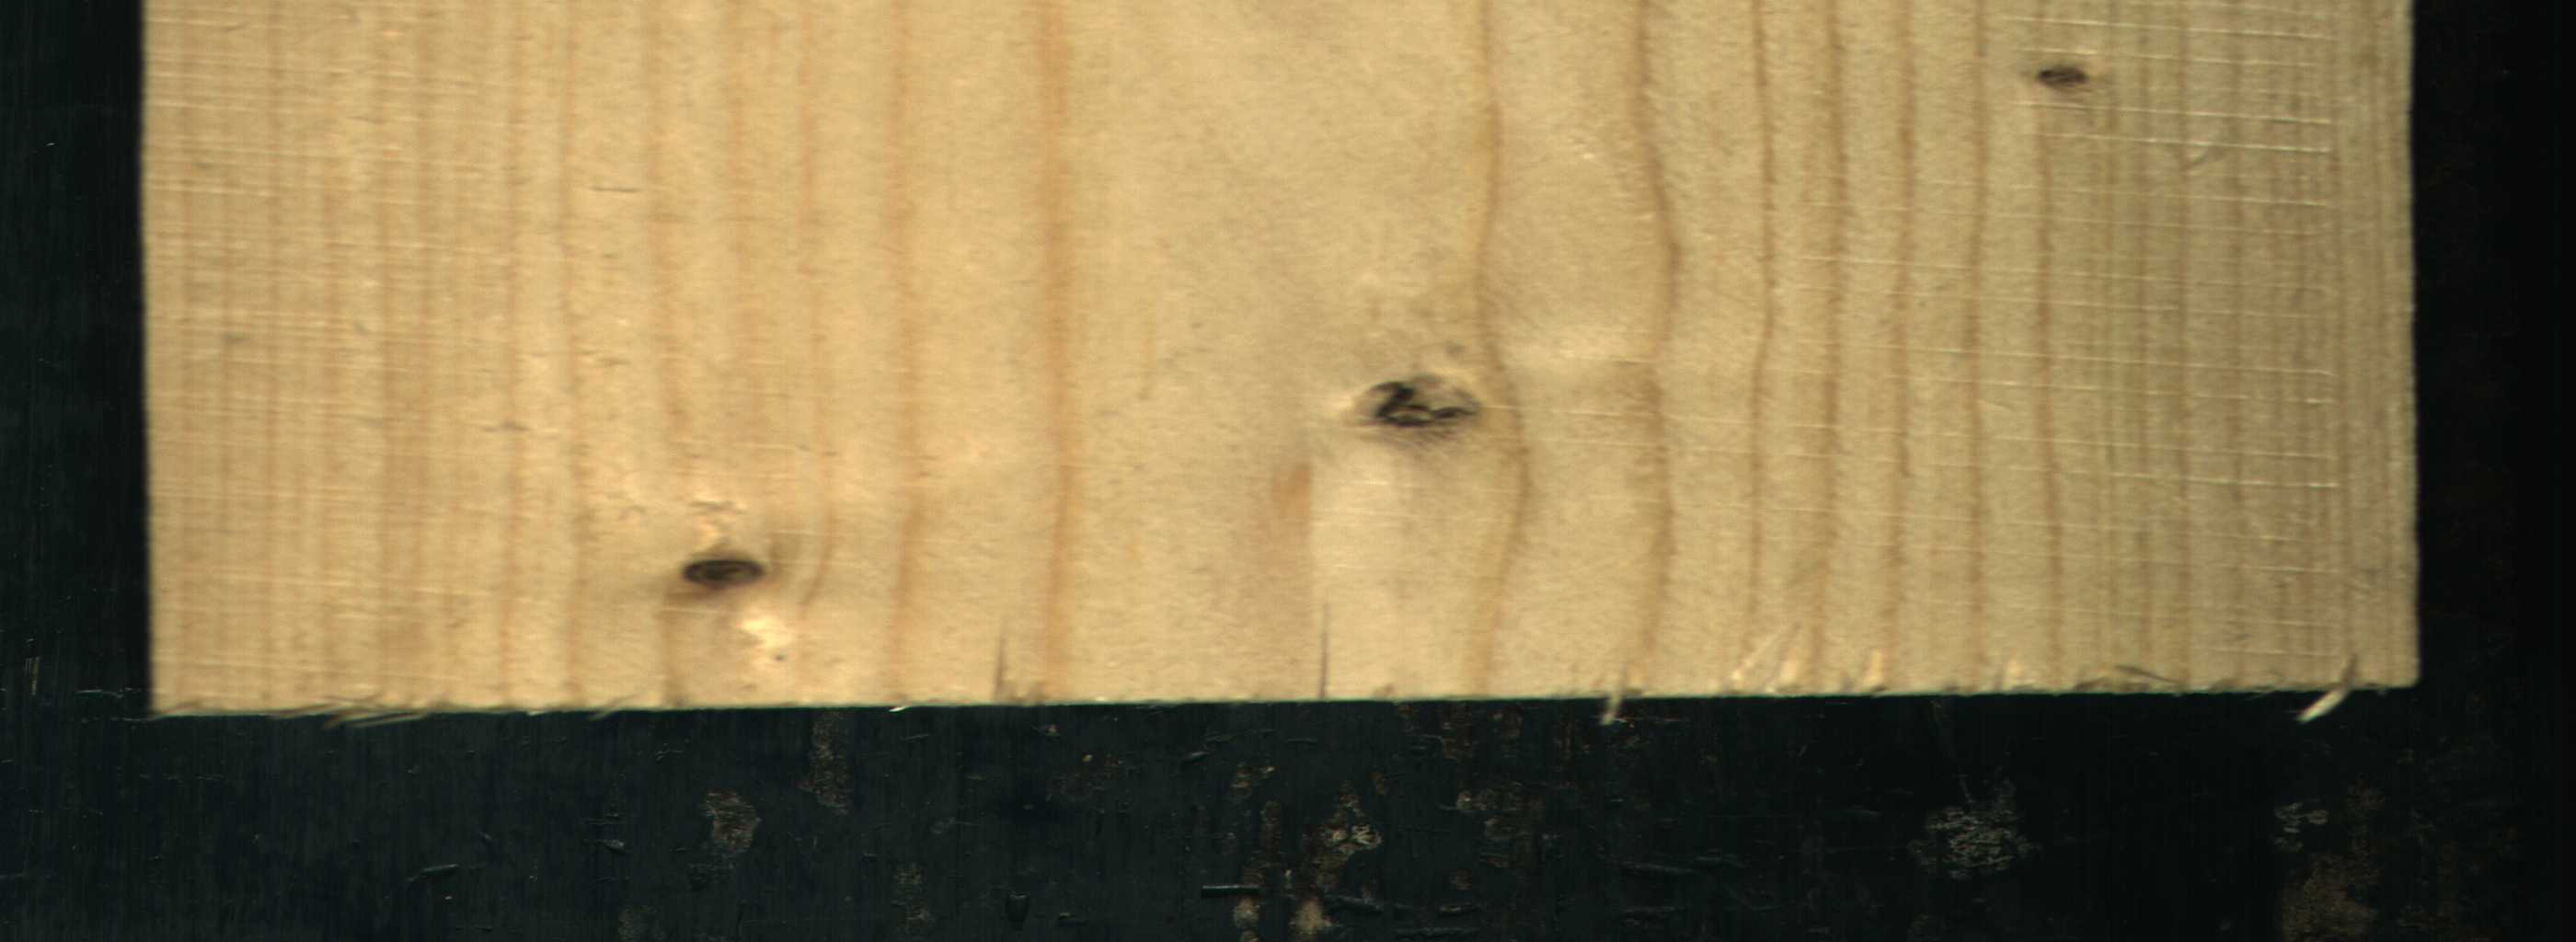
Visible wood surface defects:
Dead_Knot
Dead_Knot
Live_Knot